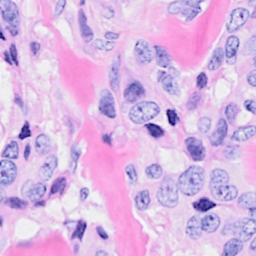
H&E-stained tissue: Breast